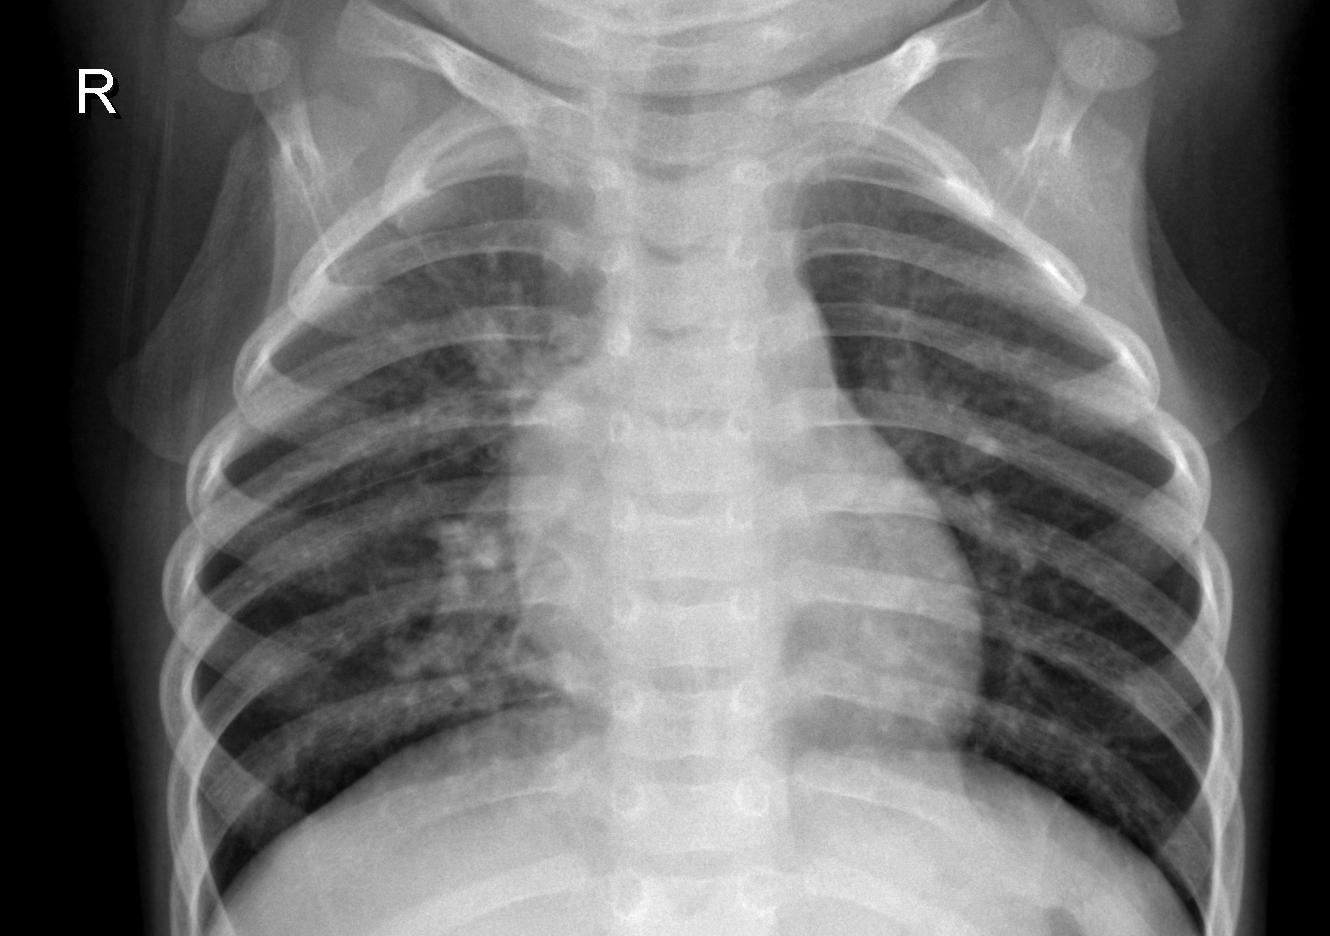
Diagnosis: PNEUMONIA